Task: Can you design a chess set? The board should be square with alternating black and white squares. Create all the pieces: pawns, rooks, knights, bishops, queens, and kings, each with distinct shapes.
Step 1346:
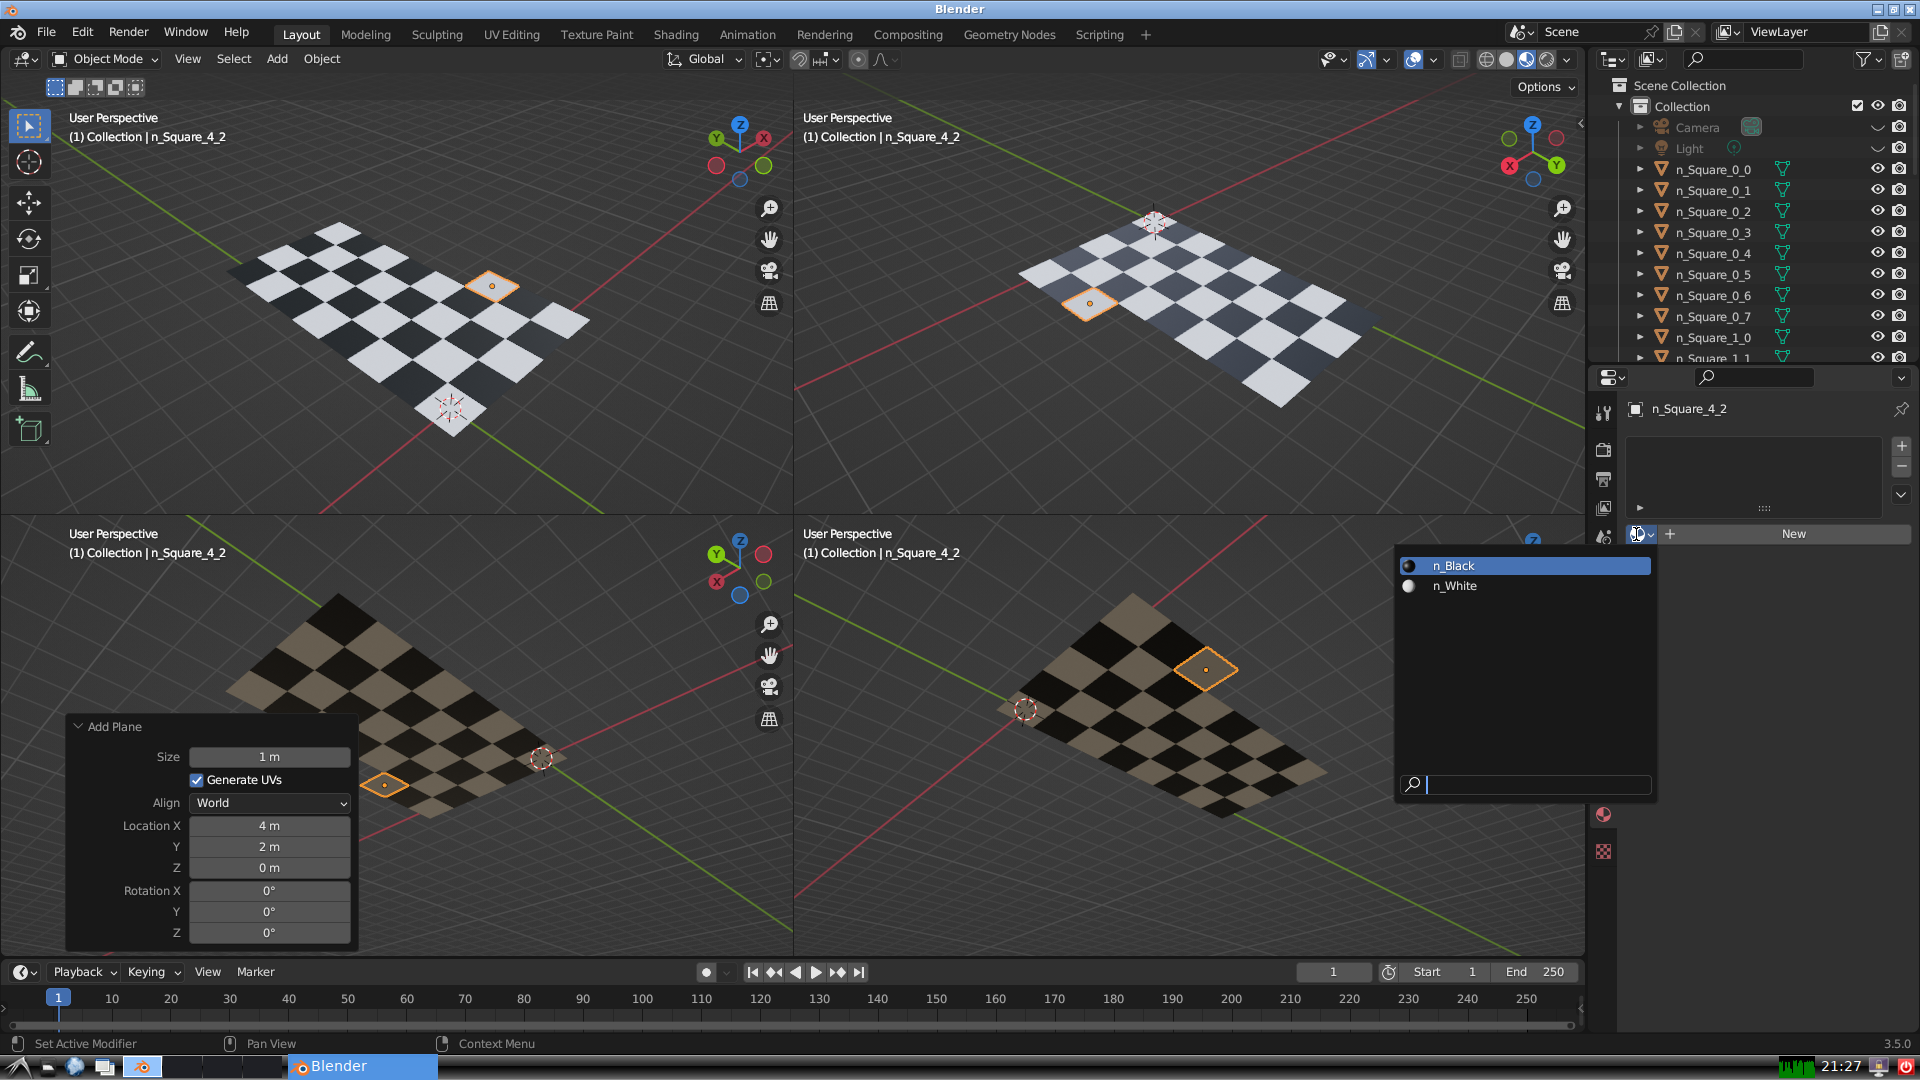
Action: input_text: n_White